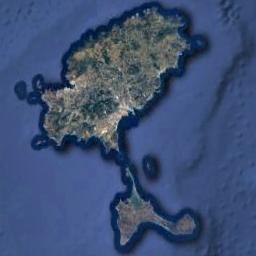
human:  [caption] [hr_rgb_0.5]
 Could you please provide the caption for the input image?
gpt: Irregularly shaped islands are surrounded by blue sea water, And the islands are green and yellow-brown .

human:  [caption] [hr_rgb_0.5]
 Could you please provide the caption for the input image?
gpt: The island is very empty .

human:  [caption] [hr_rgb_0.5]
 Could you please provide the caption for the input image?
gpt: The land on the island is uneven .

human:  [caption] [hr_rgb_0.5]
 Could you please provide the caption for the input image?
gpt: The archipelago with some islands of different sizes is surrounded by light blue waters .

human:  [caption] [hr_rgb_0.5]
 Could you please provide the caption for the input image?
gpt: There are brown bare land and some green land on the island in a blue sea .